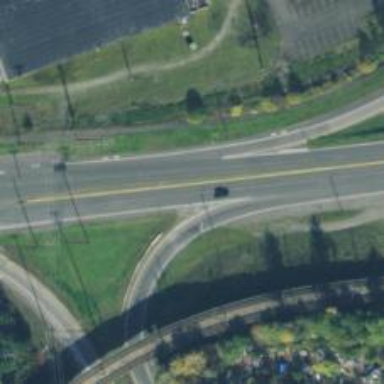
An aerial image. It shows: Trunk highway.